Question: I installed <URL> for Sublime 3. All components of Node.js were installed without errors. In my js file I use ajax call with this heading:
'''
$.ajax({
url: ajaxurl,
type: 'POST',
dataType: 'json',
data: {
action: 'hihealthy_bmi_test_processing',
formData,
post_id,
},
})
'''
When I try to minify this file this error occurs:

This same error occurs when I try to minify this file online.
So my question is how can I minify this file properly? What's causing the error? I am pretty sure in syntax cause this file works properly. I suspect it's because some JSON format is involved, but I don't know Node.js to figure out how to minify this.
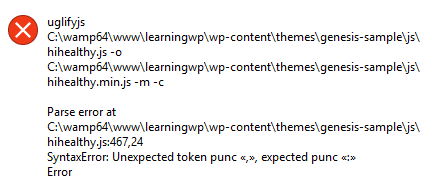
Answer: That error can only mean that you are using node<5 i guess which doesn't support es6 where you can use the shorthand formData instead of formData: formData. So upgrade your node or use another minifier that supports this syntax.
Also if you are going to publish this code you may want to use babel since es6 is not support in older browsers. Checkout kangax browser support for more info.